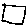
Label: square